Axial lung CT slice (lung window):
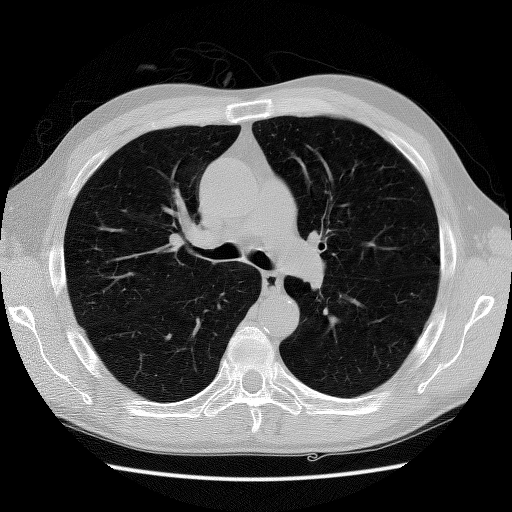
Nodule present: no